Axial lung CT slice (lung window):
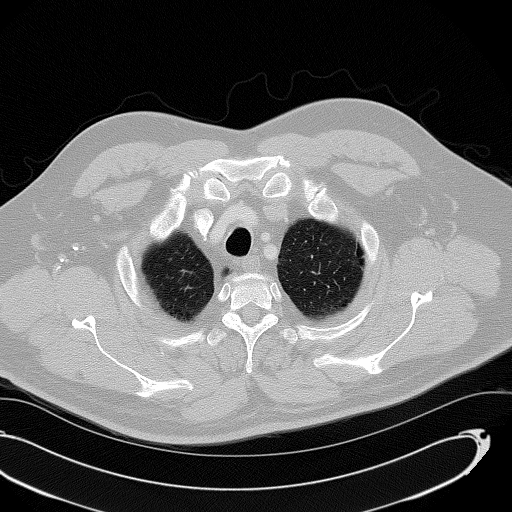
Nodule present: no